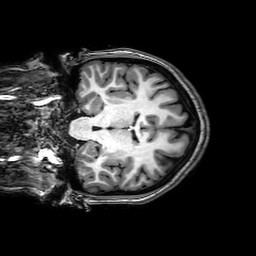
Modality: T1w
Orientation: coronal
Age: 20
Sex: male
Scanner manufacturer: philips
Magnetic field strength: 3 T
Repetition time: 0.008342 s
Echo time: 0.00383 s